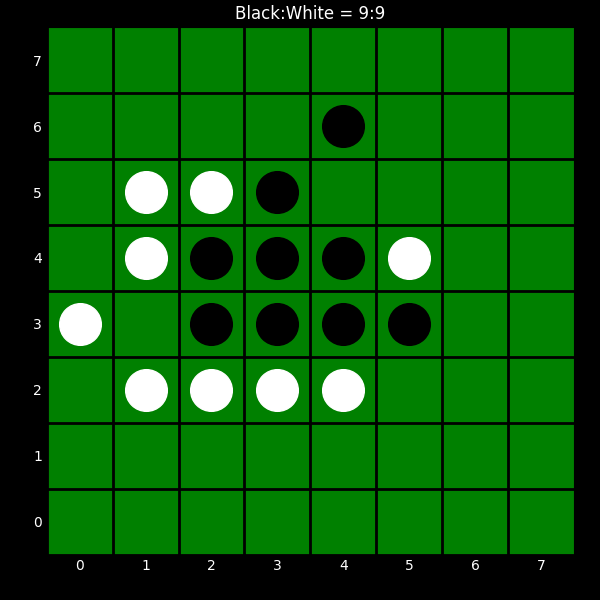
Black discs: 9
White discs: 9